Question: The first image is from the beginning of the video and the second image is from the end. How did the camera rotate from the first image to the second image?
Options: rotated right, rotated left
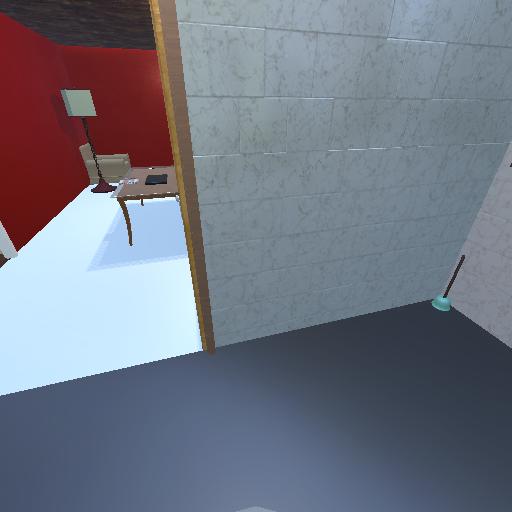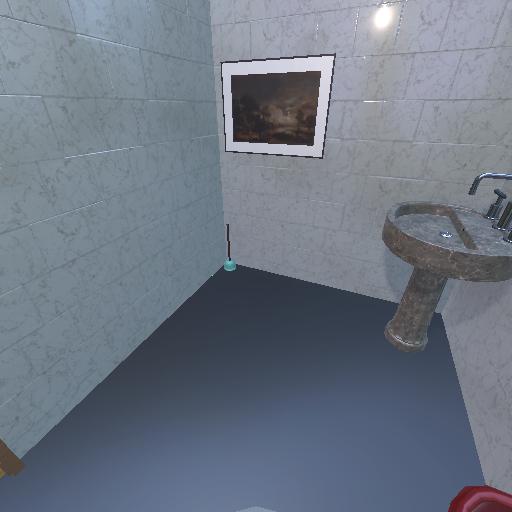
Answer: rotated right